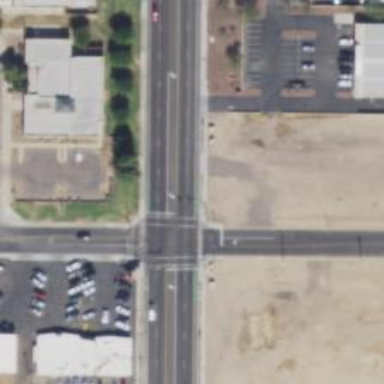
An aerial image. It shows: Solid stop line on the road marking.